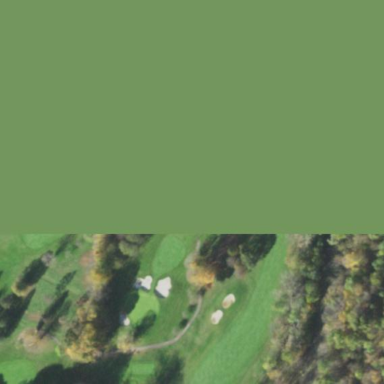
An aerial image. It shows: Picturesque scene of golf course with lateral water hazard.